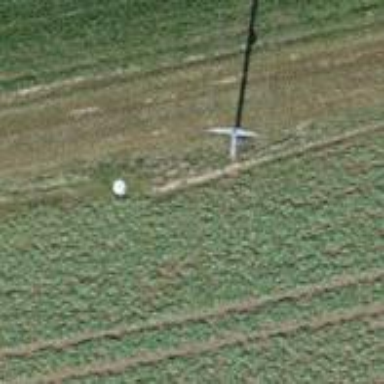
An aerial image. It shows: Power pole.